Interaction volume radius: 10 \u00c5
Interaction volume height: 10 \u00c5
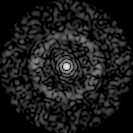
Disorder parameter: 0.8472